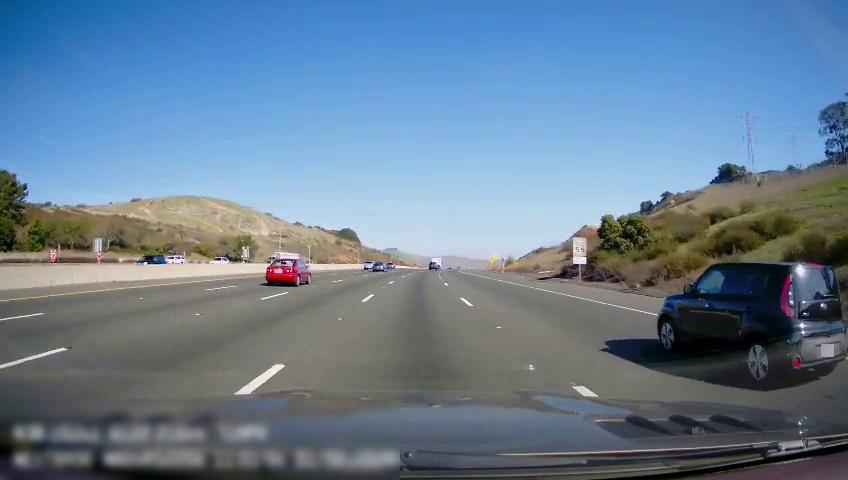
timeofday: Day
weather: Sunny
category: Drivable Space
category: Vehicles | Car
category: Vehicles | Car
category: Vehicles | Truck
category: Vehicles | Car
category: Vehicles | Car
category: Vehicles | Truck
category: Vehicles | SUV
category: Vehicles | Car
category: Vehicles | SUV
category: Vehicles | Car
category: Lanes | Alternate Lane
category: Lanes | Alternate Lane
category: Lanes | Alternate Lane
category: Lanes | Current Lane
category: Lanes | Current Lane
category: Lanes | Alternate Lane
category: Traffic | Signs